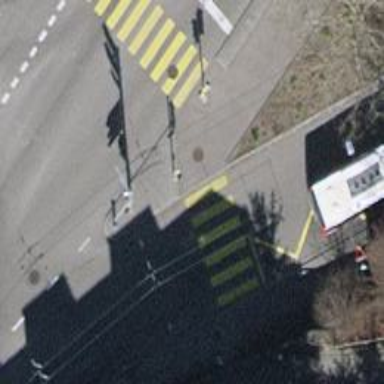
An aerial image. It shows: Crossing with zebra markings and traffic signals.